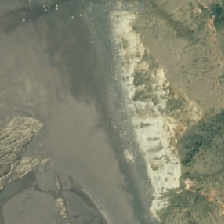
Land cover: grose_broom